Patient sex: F
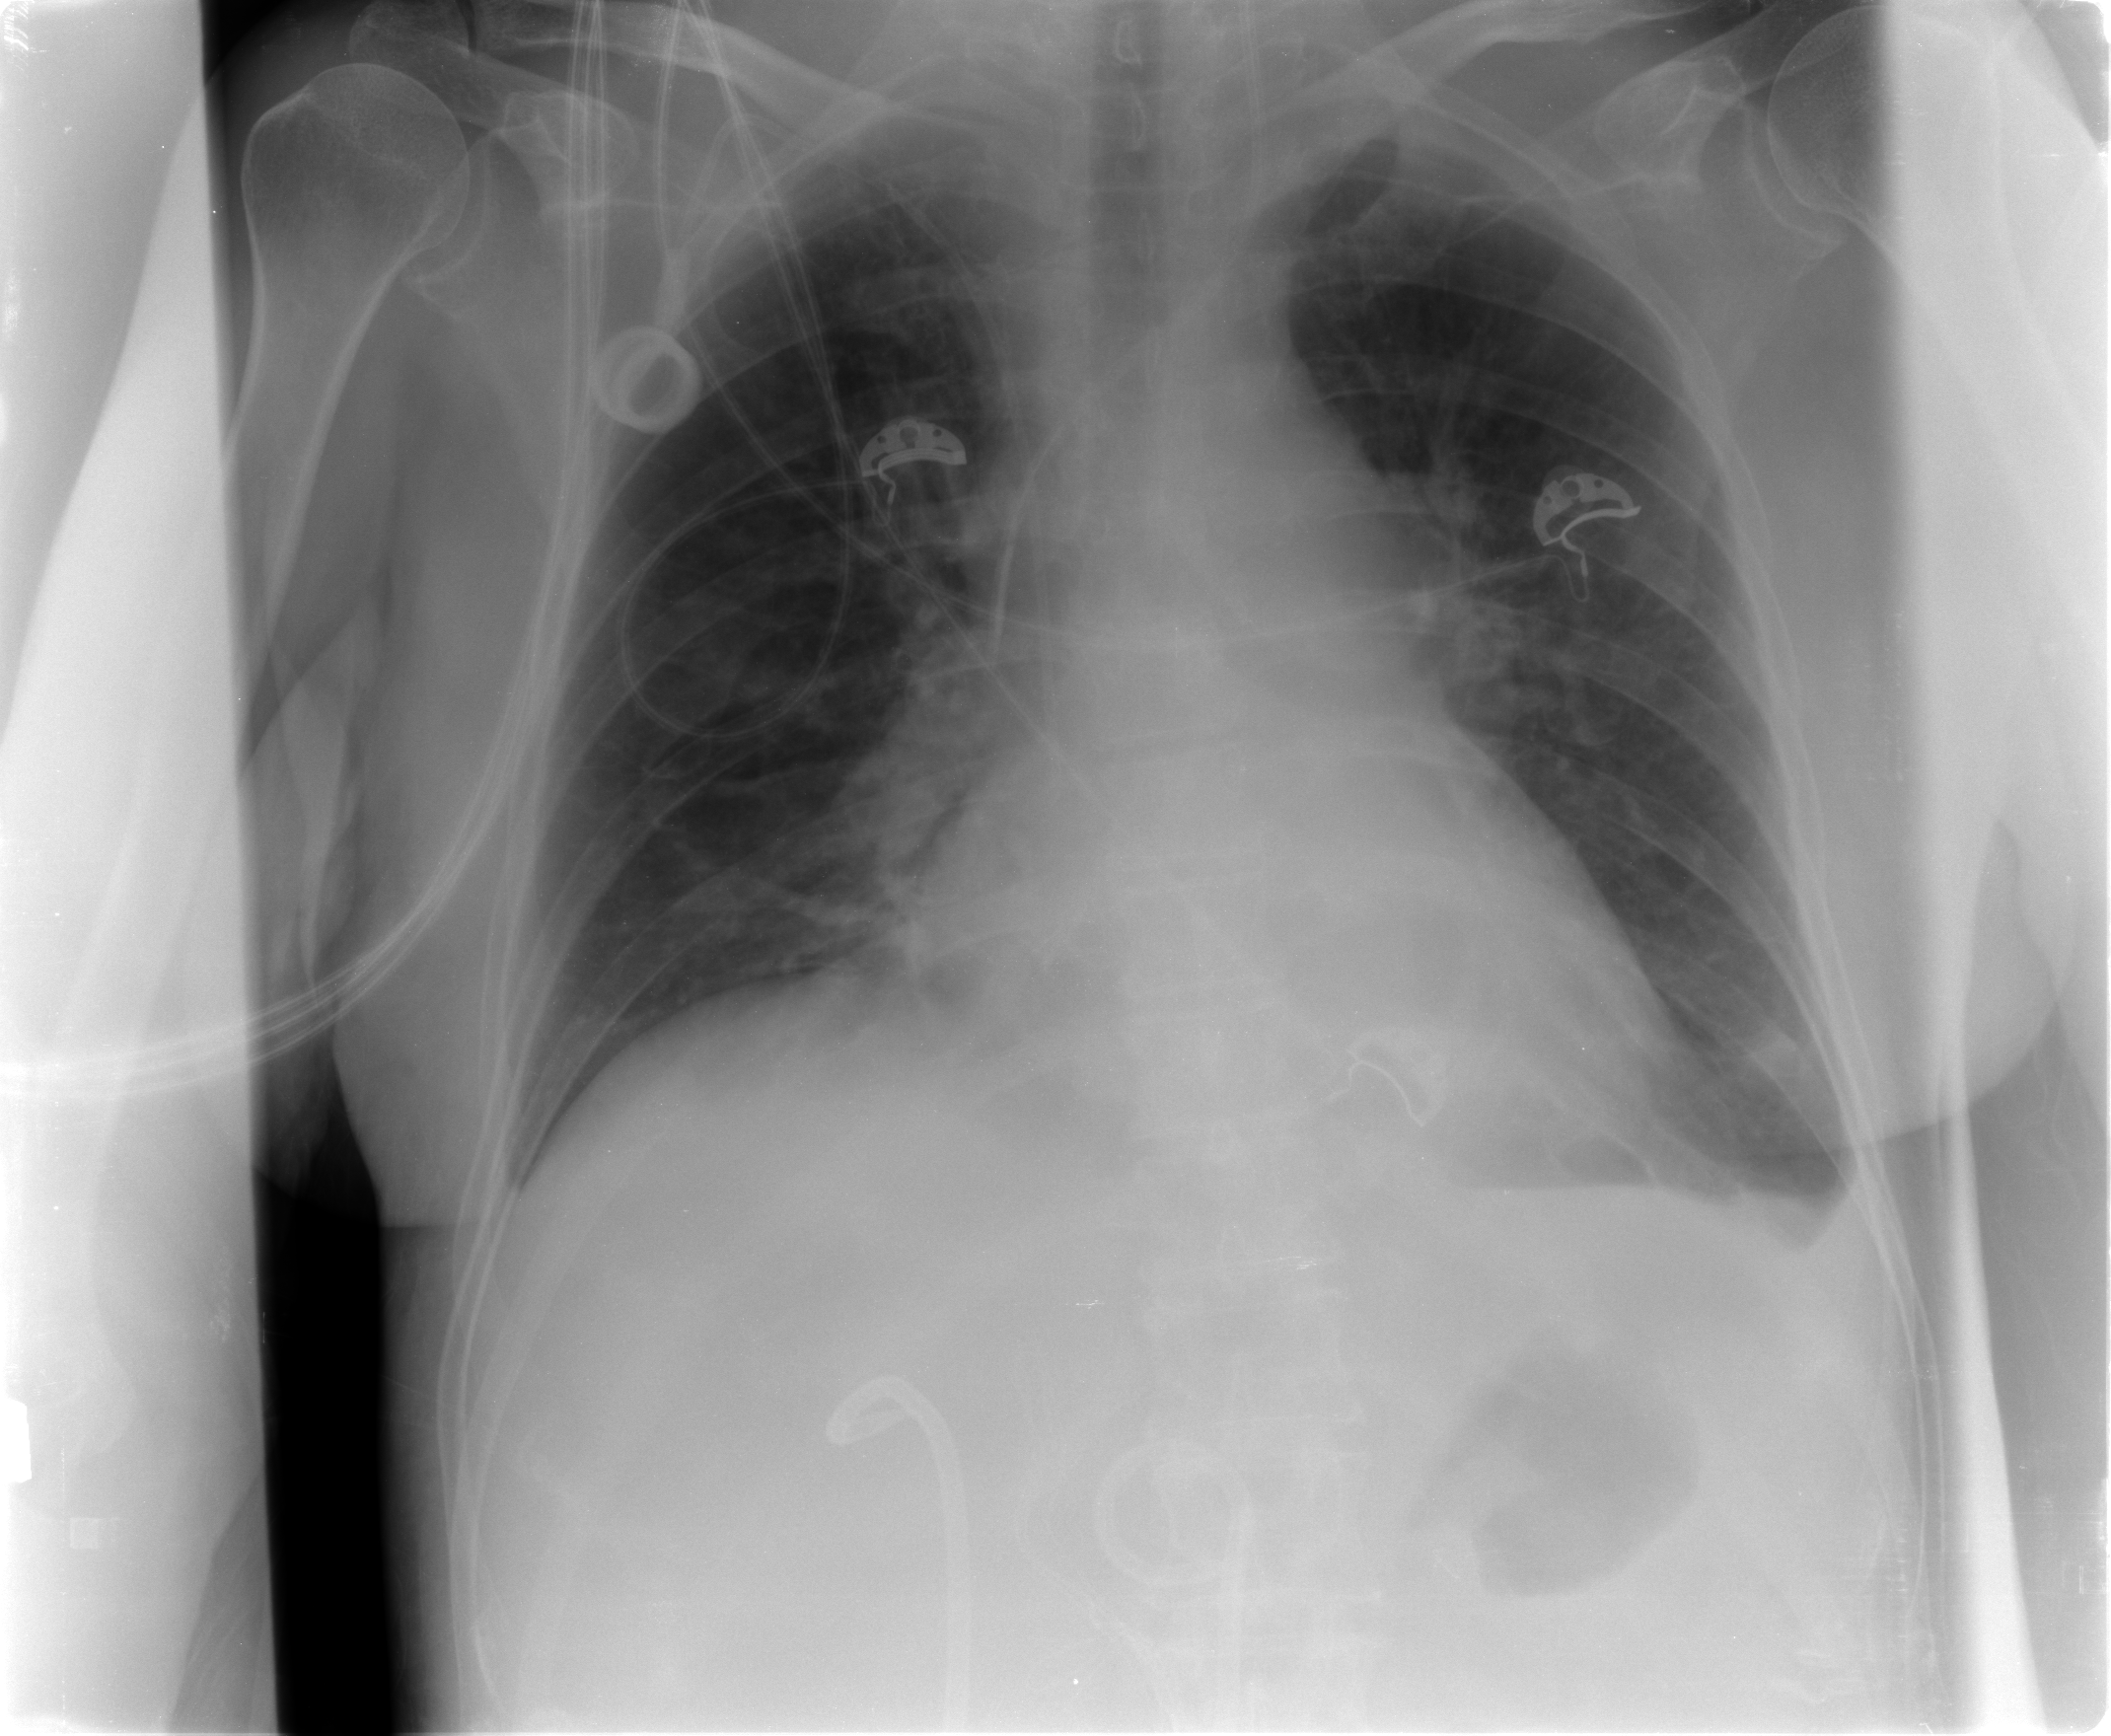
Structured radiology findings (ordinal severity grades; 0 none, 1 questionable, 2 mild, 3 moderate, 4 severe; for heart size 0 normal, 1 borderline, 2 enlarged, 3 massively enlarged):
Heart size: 0
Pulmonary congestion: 0
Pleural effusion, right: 0
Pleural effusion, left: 2
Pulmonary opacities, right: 0
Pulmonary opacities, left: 0
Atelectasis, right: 0
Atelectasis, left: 0